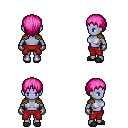
a pixel art fantasy rpg character, female body template, dark elf, purple skin, leather shoulder armor, red pants, pink plain hairstyle, metal gloves, gray slippers, four views (front, back, left, right), 2x2 character sprite sheet, small pixel art, hard edges, no anti-aliasing